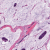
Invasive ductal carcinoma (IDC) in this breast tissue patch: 1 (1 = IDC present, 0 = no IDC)